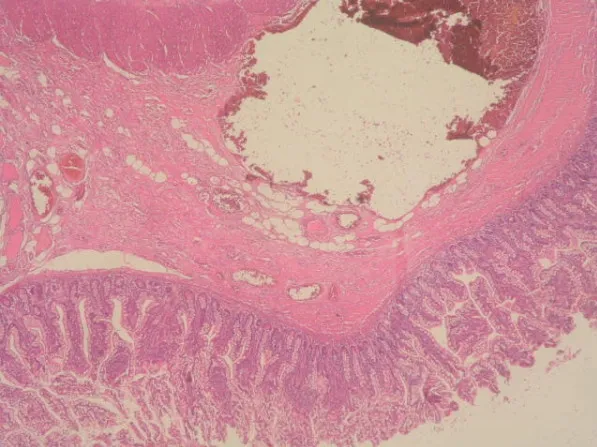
Congestive vascular structures and massive hemorrhagic findings under the surface epithelium of small bowel (Haematoxylin & Eosin, Original magnification x40).
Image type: pathology (h&e)